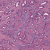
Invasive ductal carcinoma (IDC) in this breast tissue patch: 1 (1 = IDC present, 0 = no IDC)